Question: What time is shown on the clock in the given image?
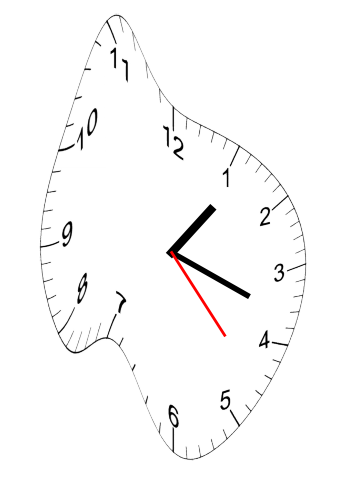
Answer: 01:18:23